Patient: sex M, age 60
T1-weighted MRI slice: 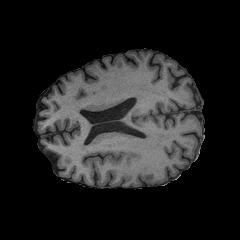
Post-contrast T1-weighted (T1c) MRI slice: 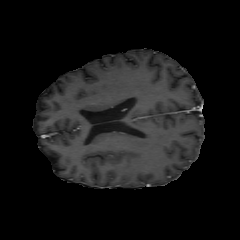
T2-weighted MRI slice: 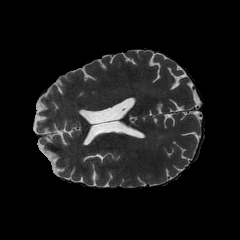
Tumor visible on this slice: no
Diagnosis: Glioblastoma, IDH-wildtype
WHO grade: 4